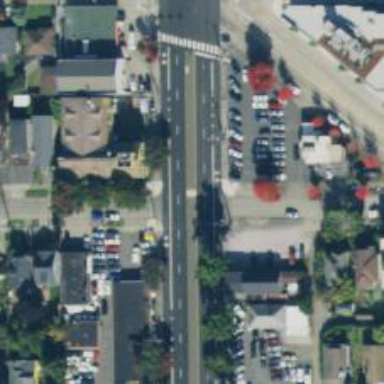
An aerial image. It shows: Traffic island located on footway.